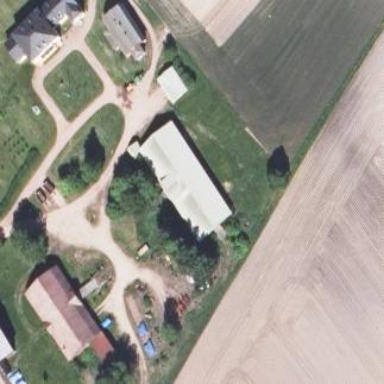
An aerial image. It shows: Farm auxiliary building.